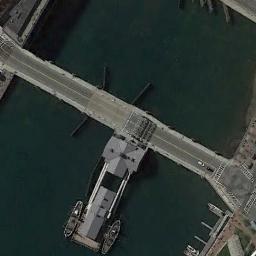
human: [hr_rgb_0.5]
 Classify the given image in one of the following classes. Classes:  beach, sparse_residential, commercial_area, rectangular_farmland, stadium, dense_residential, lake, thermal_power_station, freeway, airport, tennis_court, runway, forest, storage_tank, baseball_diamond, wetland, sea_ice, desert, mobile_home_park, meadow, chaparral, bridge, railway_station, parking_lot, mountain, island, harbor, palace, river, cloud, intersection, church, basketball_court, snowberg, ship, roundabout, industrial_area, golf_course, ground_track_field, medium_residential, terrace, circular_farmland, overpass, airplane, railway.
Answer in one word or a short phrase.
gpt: bridge